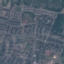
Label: Residential